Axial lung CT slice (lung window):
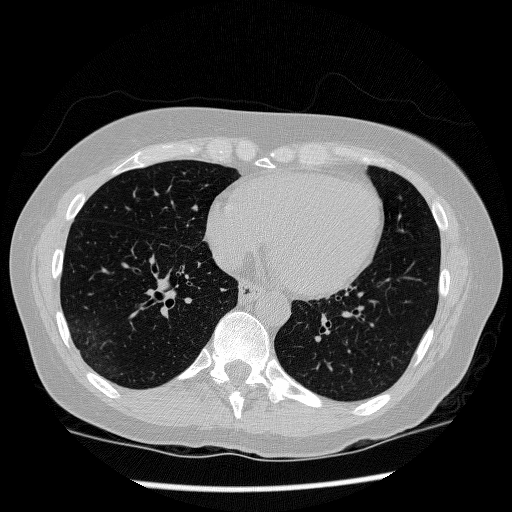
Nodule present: no